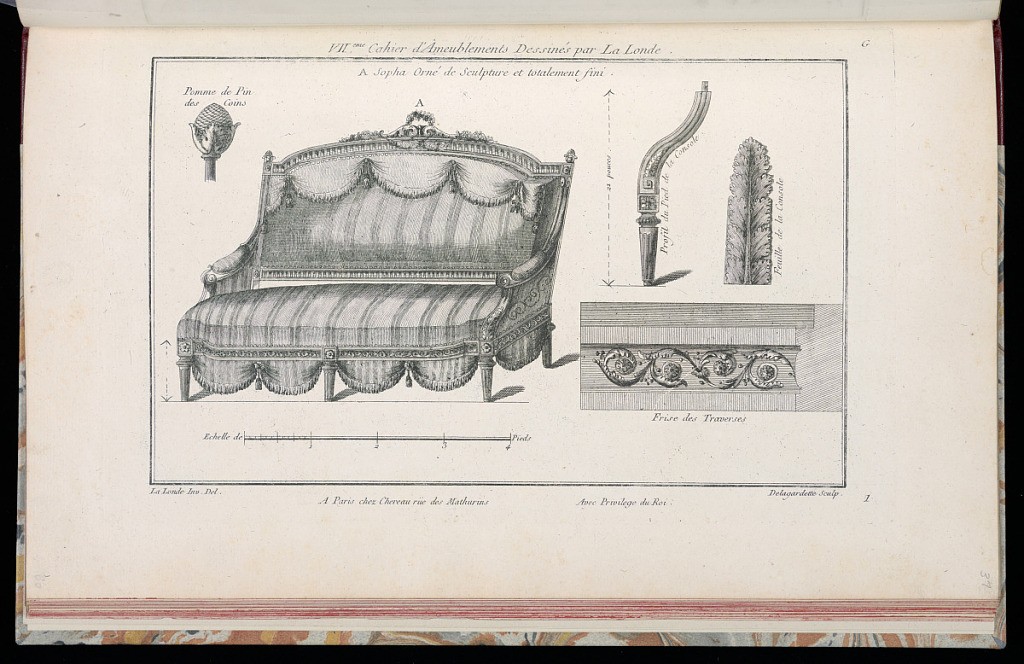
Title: Sopha Orné de Sculpture et totalement fini
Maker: Richard de Lalonde, French, active 1780–96
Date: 1775-1788
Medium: Etching on off-white laid paper
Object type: Print
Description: Design for a sofa decorated with a striped textile and fringed drapery. The sofa frame is carved with ornament motifs including pine cones, fluting, rosettes, acanthus leaves, scrolling vine, and floral garland. Around the sofa are details of the carving, including a profile and frontal view of the sofa leg, the pinecones at the corners, and the band of scrolling vine. The plate is signed and numbered.